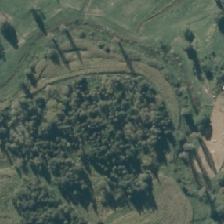
Land cover: indigenous_forest